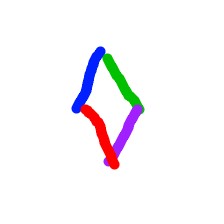
Shape: rhombus